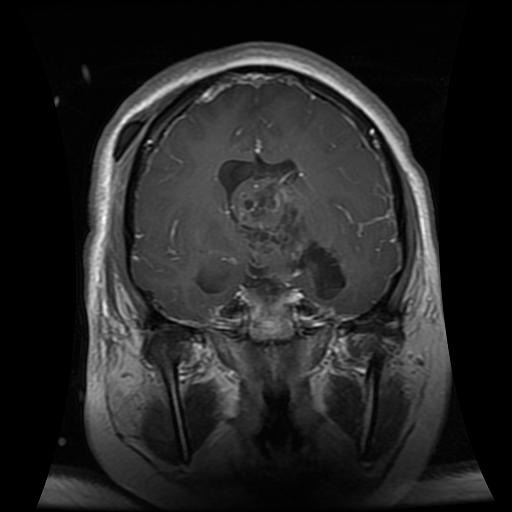
Label: glioma